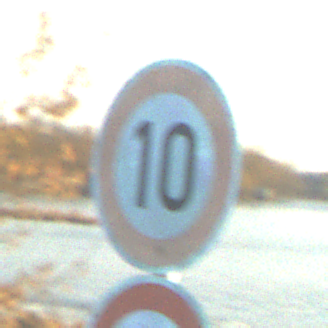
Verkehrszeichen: Geschwindigkeit10
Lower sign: VerbotUeberholenEinspurigeFahrzeuge
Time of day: SunriseSunset
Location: Outdoor (RoadRail)
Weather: PartlyCloudy
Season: NotSpecified
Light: Natural